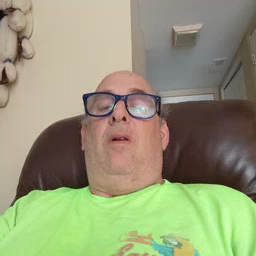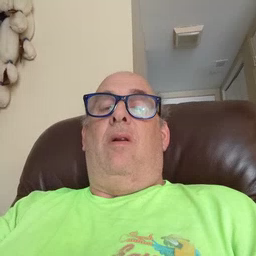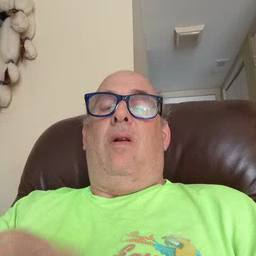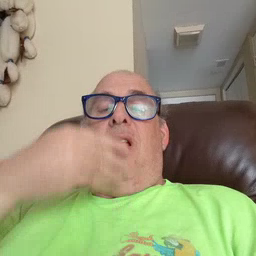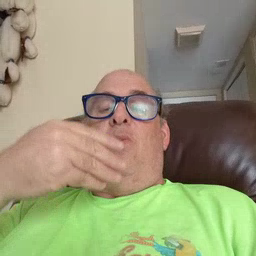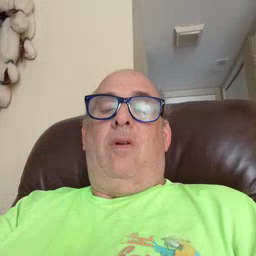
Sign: cereal